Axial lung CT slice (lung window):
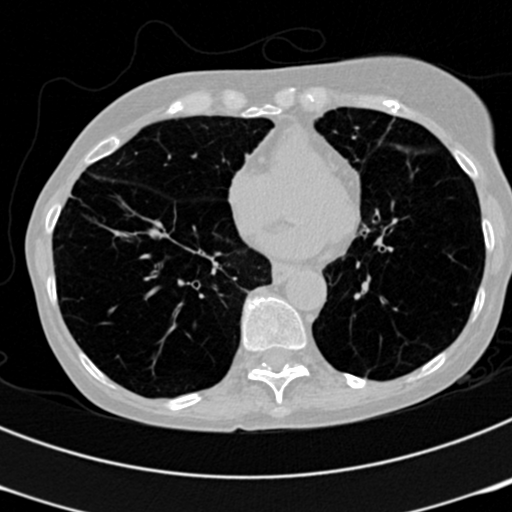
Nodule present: no